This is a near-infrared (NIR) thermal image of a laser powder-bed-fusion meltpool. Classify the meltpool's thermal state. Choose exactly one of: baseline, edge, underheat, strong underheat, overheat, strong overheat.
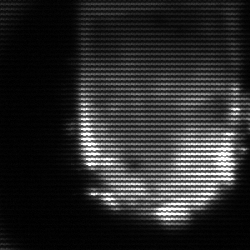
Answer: baseline